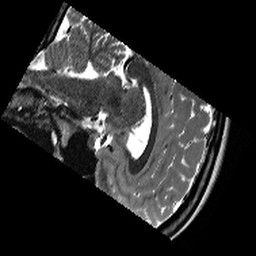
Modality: T2w
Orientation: sagittal
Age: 30
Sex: female
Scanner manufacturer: siemens
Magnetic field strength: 3 T
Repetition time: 13.15 s
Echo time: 0.082 s